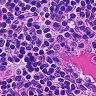
Metastatic tissue present: no